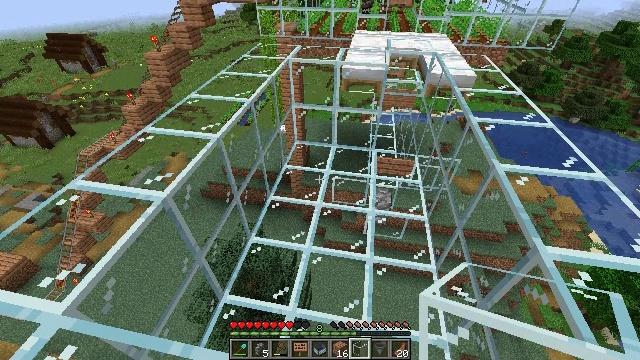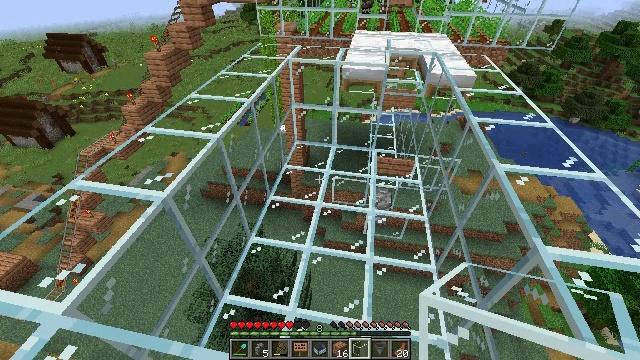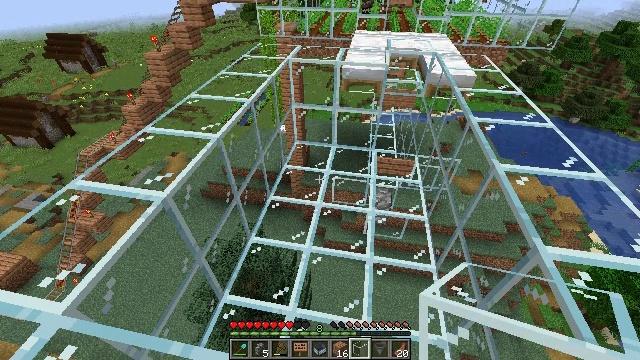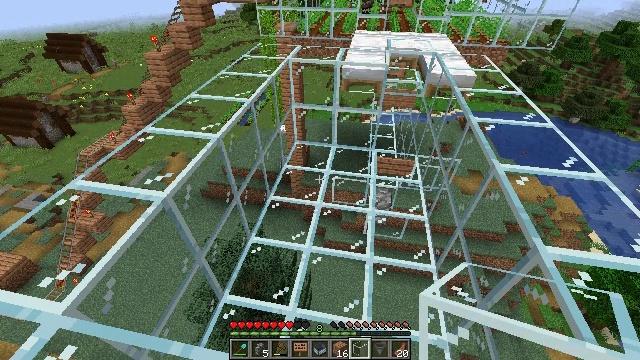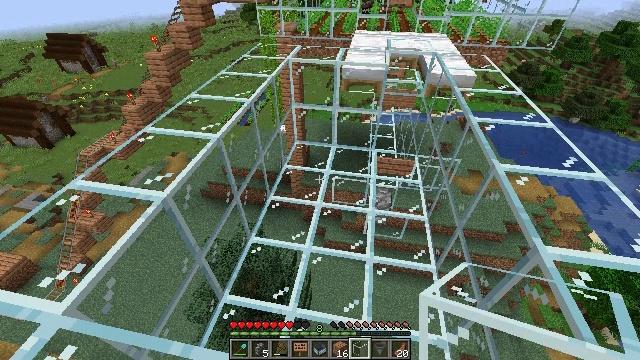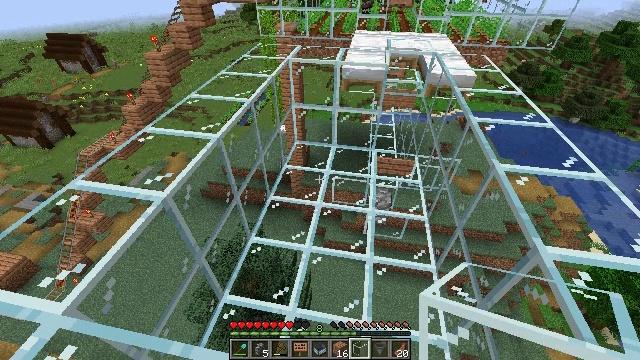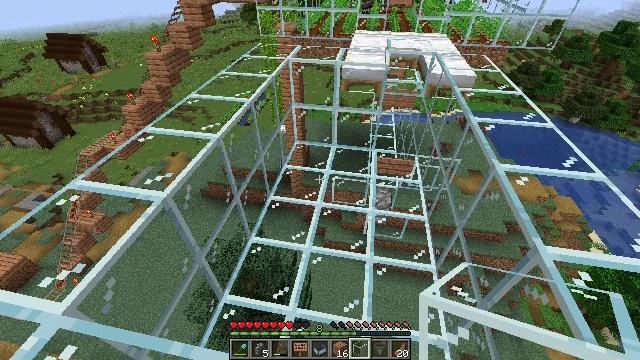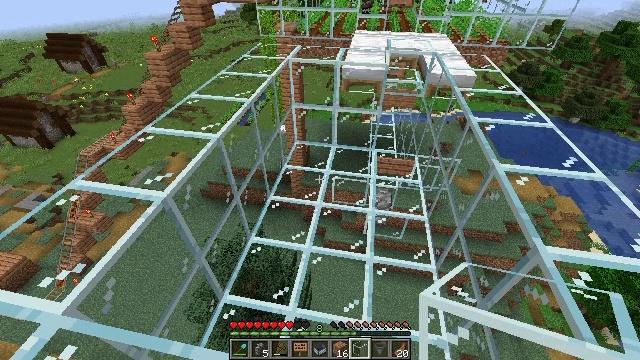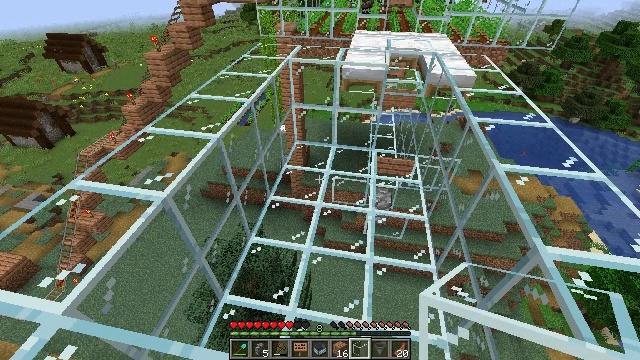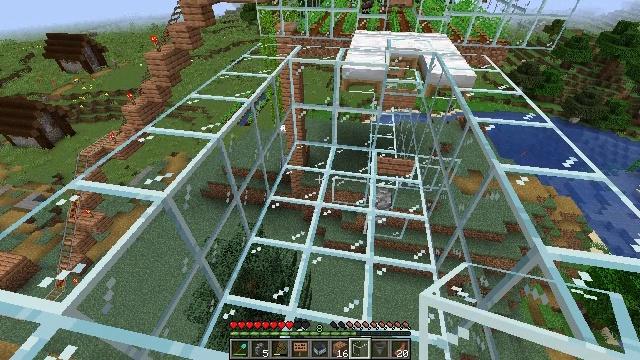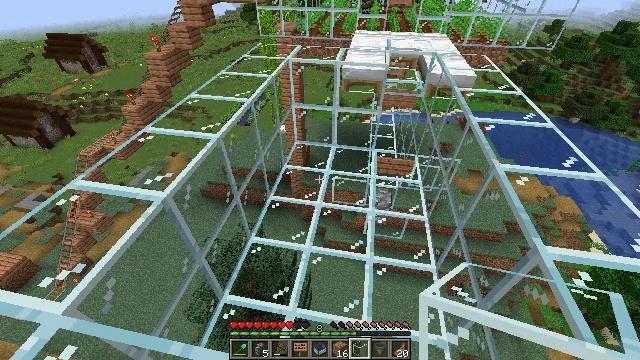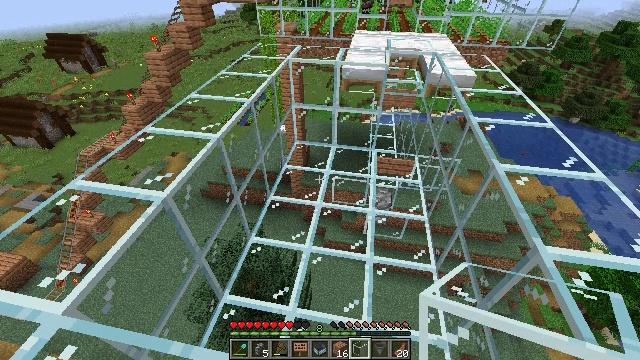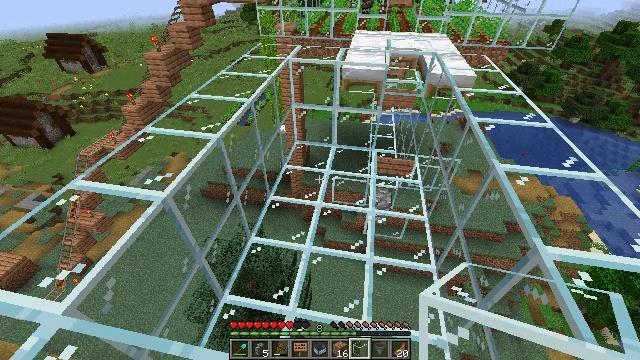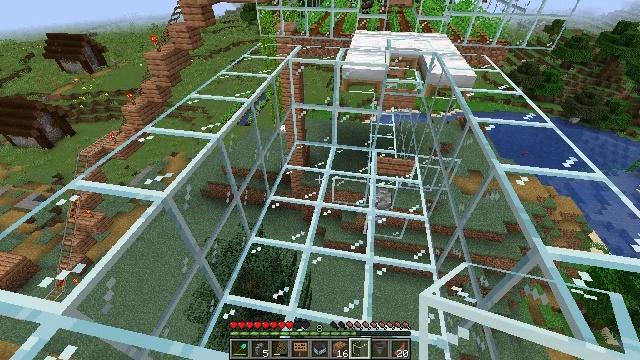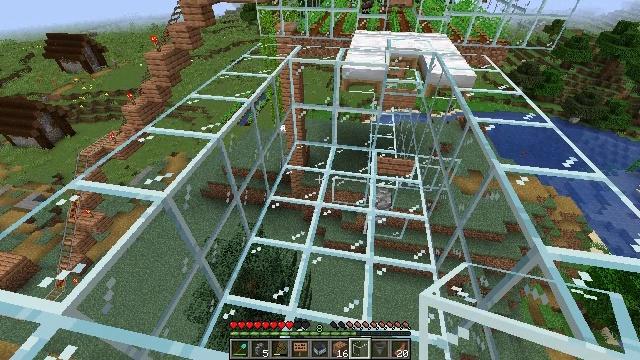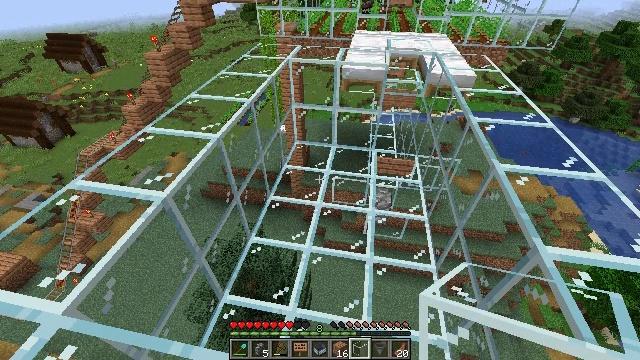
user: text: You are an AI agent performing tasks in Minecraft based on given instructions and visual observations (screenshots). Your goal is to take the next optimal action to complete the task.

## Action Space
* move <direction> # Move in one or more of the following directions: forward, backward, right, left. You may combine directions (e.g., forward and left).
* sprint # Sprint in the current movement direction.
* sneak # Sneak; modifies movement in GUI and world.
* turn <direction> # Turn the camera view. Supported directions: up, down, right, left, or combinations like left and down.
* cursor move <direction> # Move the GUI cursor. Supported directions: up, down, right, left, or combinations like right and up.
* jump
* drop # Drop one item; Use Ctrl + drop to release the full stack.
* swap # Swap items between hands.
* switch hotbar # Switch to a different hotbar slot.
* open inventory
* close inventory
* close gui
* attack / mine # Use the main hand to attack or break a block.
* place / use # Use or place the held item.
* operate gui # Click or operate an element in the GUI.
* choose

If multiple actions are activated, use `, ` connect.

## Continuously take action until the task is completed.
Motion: motion action
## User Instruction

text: Attack the jungle planks to collect them.
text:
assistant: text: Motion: no_op
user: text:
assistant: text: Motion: no_op
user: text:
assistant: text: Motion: no_op
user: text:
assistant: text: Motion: no_op
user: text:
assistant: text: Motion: no_op
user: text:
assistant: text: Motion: no_op
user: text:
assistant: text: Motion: no_op
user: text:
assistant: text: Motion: no_op
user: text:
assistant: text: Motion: no_op
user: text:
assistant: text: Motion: no_op
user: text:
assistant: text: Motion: no_op
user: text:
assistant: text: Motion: no_op
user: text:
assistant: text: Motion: no_op
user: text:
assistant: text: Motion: no_op
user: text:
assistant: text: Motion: no_op
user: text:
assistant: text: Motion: no_op
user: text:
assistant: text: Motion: no_op
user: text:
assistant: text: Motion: no_op
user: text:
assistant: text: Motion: no_op
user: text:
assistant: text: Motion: no_op
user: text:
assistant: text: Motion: no_op
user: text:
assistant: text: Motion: no_op
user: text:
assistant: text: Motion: no_op
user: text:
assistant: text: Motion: no_op
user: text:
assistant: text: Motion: no_op
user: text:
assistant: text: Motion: no_op
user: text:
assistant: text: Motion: no_op
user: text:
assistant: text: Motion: no_op
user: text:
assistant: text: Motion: no_op
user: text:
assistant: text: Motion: no_op